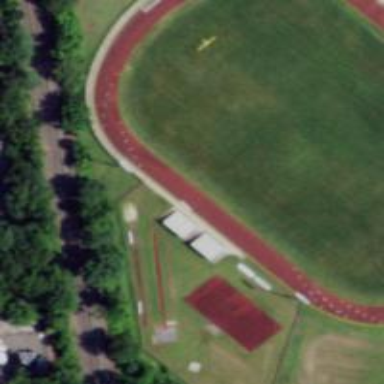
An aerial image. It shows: Track in leisure land.